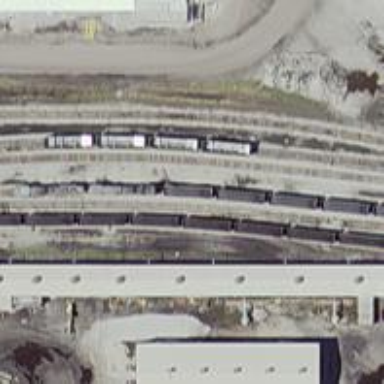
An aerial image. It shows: Railway spur service.